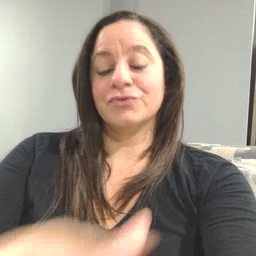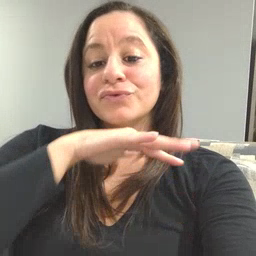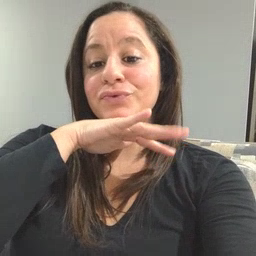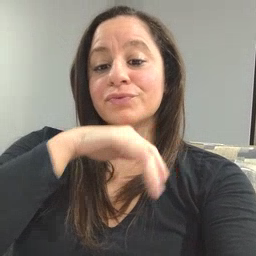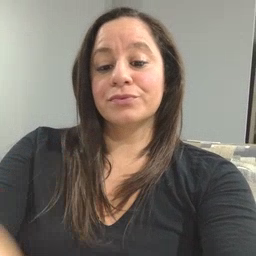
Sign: dirty